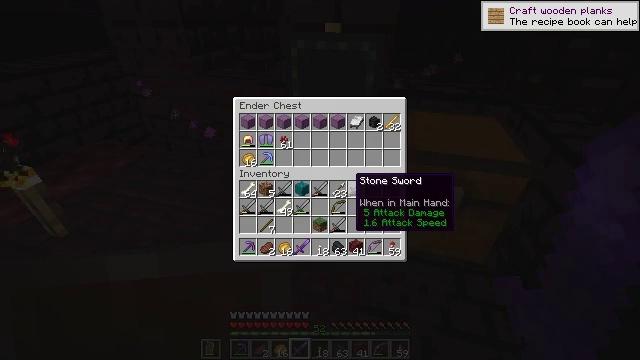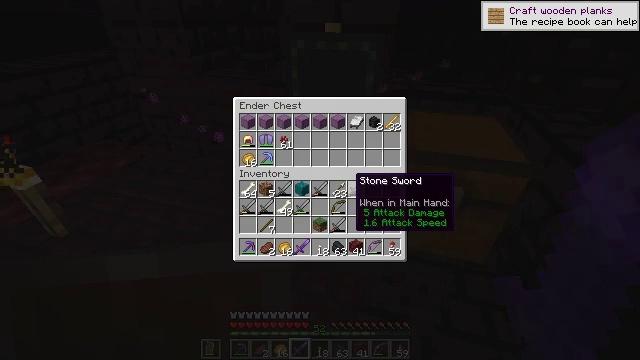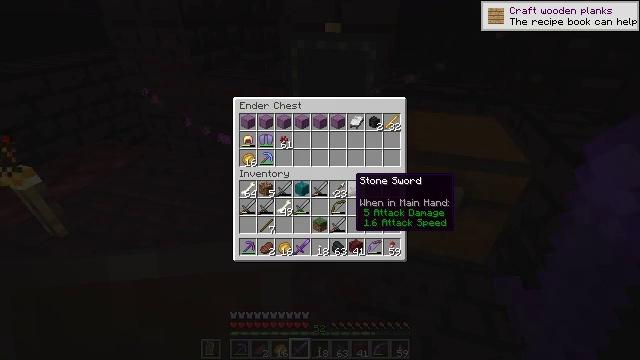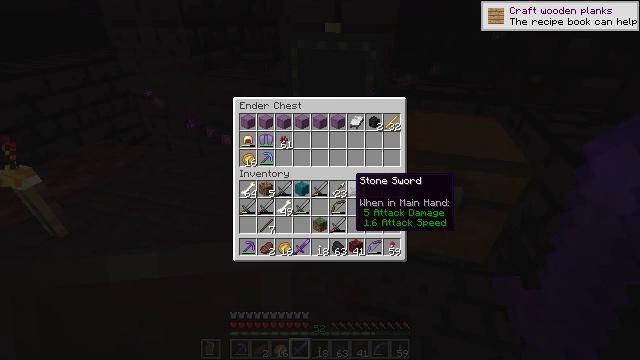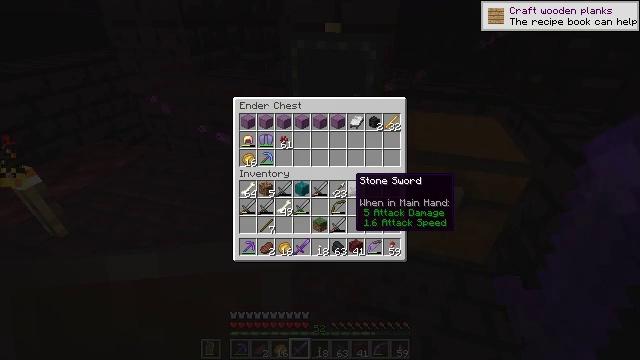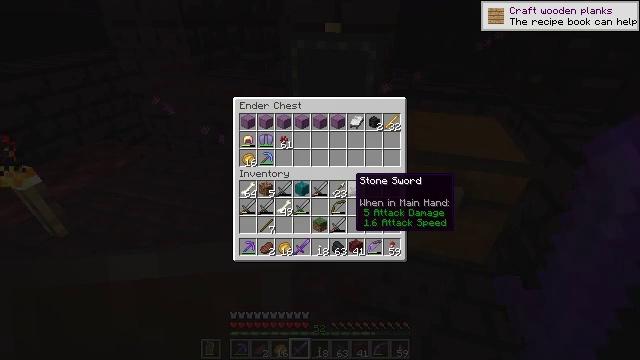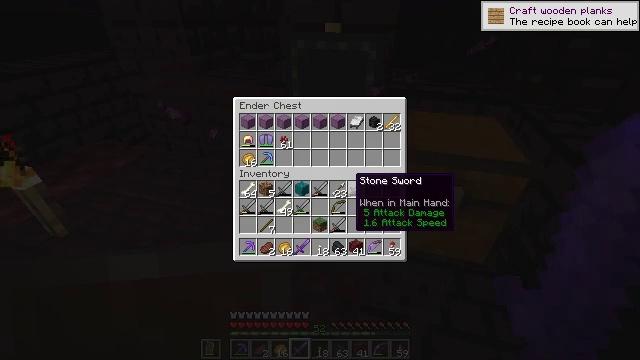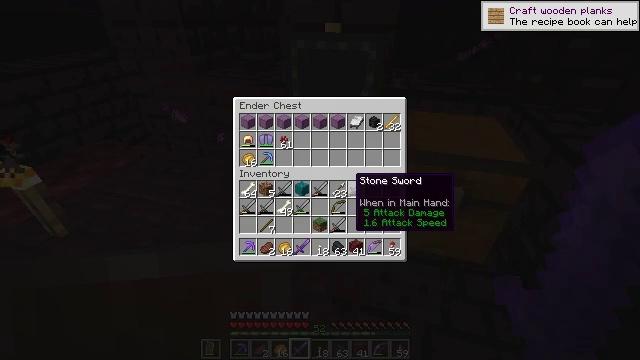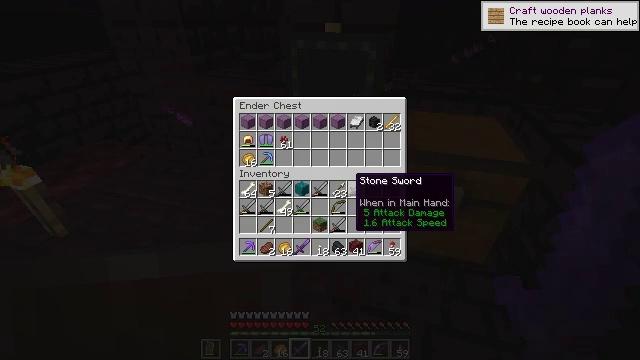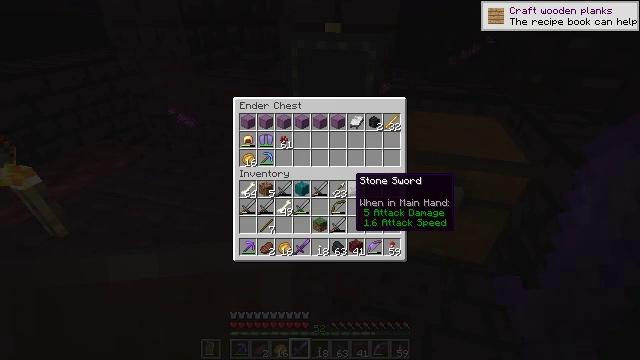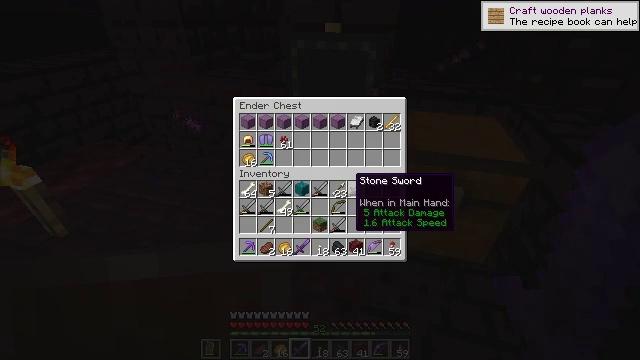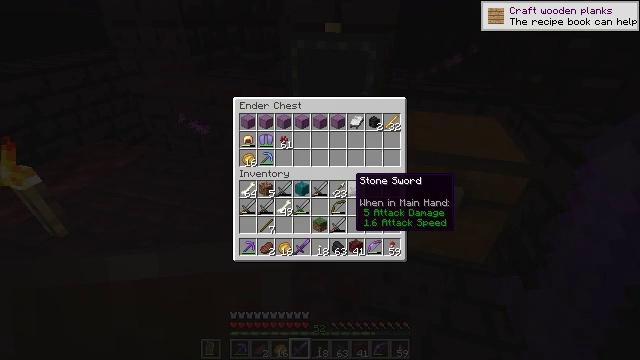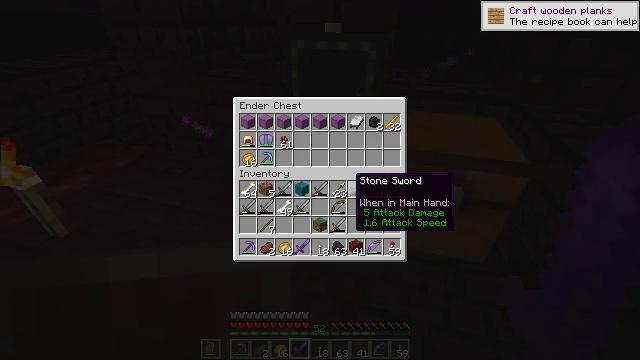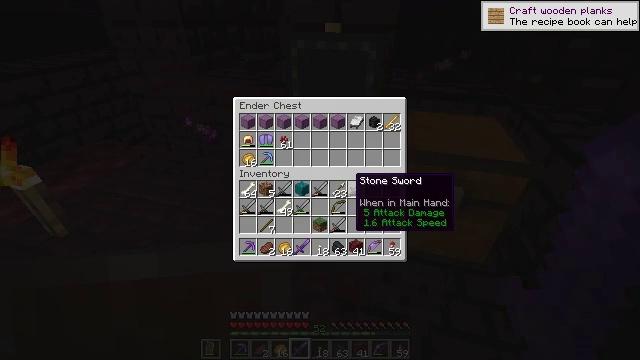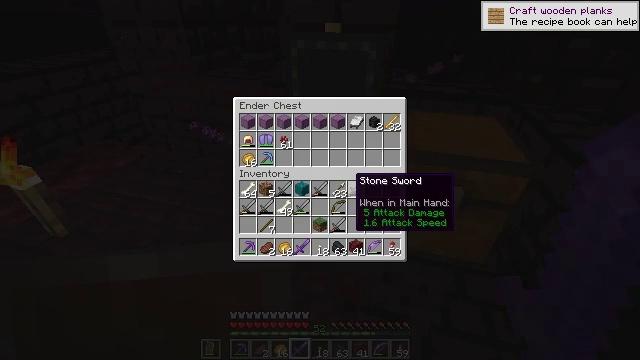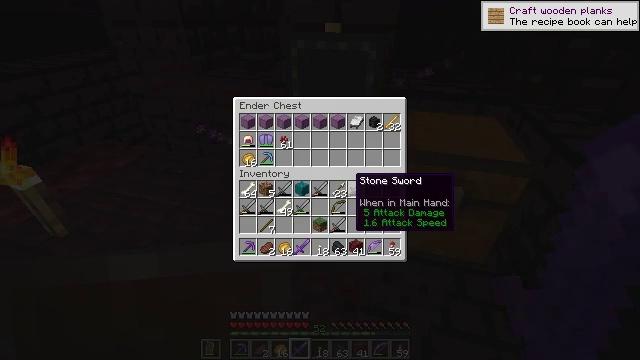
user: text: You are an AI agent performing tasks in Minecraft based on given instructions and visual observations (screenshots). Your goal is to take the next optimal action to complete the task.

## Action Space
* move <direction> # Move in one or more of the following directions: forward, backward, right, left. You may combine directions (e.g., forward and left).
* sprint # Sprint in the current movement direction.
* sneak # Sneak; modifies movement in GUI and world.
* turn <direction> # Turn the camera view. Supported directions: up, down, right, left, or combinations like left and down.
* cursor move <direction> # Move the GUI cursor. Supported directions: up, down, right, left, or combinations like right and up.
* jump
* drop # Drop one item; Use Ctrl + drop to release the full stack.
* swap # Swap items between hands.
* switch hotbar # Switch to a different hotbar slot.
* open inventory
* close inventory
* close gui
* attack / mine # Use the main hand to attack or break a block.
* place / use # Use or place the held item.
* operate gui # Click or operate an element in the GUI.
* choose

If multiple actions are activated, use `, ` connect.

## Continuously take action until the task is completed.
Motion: motion action
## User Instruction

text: Fight hostile mobs.
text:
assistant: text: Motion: no_op
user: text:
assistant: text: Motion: no_op
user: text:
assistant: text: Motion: no_op
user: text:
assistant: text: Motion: no_op
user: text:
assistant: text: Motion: no_op
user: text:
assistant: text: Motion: no_op
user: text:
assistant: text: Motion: no_op
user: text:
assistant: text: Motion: no_op
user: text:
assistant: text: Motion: no_op
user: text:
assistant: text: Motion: no_op
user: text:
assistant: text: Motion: no_op
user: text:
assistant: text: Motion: no_op
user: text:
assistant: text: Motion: no_op
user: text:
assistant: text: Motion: no_op
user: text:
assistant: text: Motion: no_op
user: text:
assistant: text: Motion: no_op
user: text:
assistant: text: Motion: no_op
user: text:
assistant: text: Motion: no_op
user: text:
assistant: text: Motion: no_op
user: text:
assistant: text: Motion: no_op
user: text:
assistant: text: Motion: no_op
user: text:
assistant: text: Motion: no_op
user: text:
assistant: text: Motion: no_op
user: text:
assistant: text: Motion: no_op
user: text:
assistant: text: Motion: no_op
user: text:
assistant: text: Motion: cursor move right
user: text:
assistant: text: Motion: cursor move right
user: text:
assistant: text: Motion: cursor move right
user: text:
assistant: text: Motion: cursor move right
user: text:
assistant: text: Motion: cursor move right